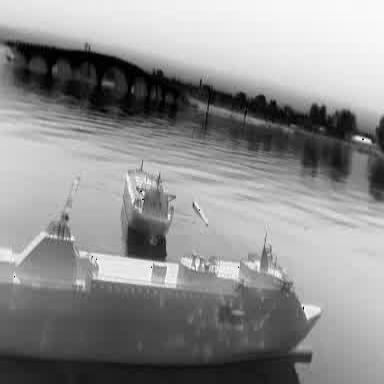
There are two objects shown in the infrared image, including a liner, and a container_ship.